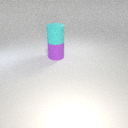
large cyan rubber cylinder above large purple rubber cylinder